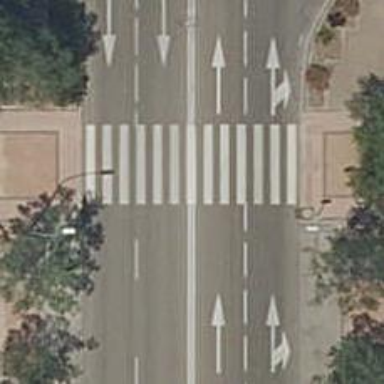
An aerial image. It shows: Marked crossing with visible markings.